Question: I have a table view for listing users, on a button click i want to show another table view as pop up...Just like action sheets....
Any help is appreciated....
I am uploading an sample image here...!

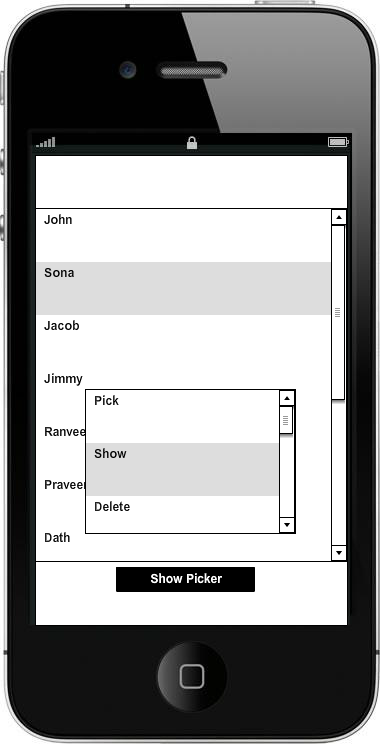
Answer: I'd create a separate UITableViewController for the mini table, feed it the relevant datasource once the user has selected a cell from the big table. Then add the mini table's view as a subview to the main view, maybe have a transparent UIView between the mini table and the big table so that user gestures do not get passed to the big table.
[EDIT]
You can have the same View Controller be the data source and delegate for more than one table view. You may have noticed that all the UITableView's delegate methods supply a reference to the originating tableview so you can differentiate between the big and mini table, i.e. you can have a different number of rows for each table, different cells, etc.
It much the same as my suggestion above except its not as clean, you will have to have code such as the following in each delegate method:
'''
if(tableView.tag == kBigTableTag) { ... }
else if (tableView.tag == kMiniTableTag) { ... }
'''
You will still need add the mini table as a subview of the View Controller's view, again as I explained above. I suggest you use a separate UITableViewController for the mini table unless you have a good reason not too?
Hope all that made sense :)